Question: I have written some C++ code in Visual Studio (VS), which uses some command line parameters; '(argc, argv)'.
However, when I run it from inside VS, it shows this error message and stops working.

The project is a Win32 Console application.
Also, I don't know how to provide arguments to the program when running from within VS.
Code:
'''
#include <iostream>
#include <fstream>
using namespace std;
int main(int argc, char* argv[]) {
if (argc != 3)
cerr << "Please input valid file name";
int year;
ifstream in(argv[1]);
ofstream out;
out.open(argv[2], ofstream::app);
if (out) {
//cout << "Input year:" << endl;
while (in >> year)
if ((year % 4) == 0 && (year % 100) != 0 || (year % 400) == 0)
out << year << " is a leap year" << endl;
else out << year << " is not a leap year" << endl;
}
else
cerr << "can not open! Try again";
return 0;
}
'''
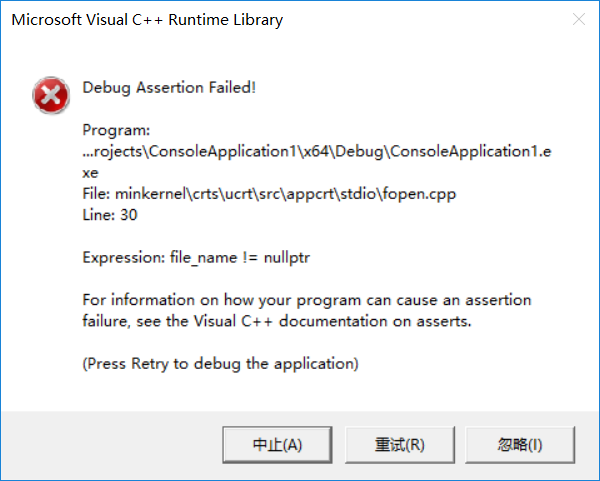
Answer: As already stated in the comments and solved by the OP: when checking the number of arguments, you may not continue and use the arguments anyway if the check fails. To pass arguments to the program from within VS, see <URL>.